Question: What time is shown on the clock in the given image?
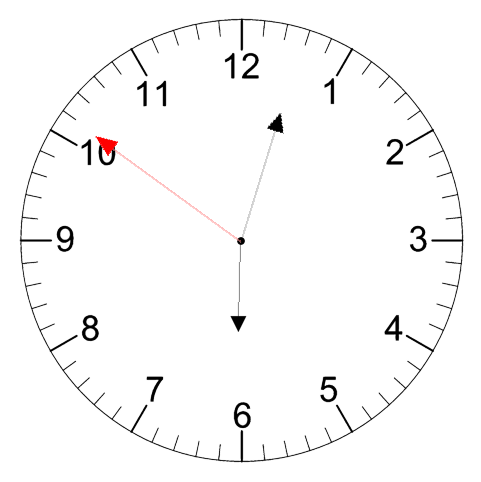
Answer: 06:02:51